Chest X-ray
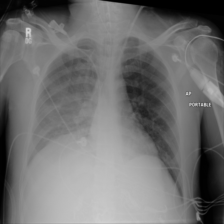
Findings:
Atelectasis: negative
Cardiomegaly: negative
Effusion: negative
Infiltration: negative
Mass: negative
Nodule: negative
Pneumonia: negative
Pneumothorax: negative
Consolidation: negative
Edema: negative
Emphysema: negative
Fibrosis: negative
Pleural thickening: negative
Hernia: negative